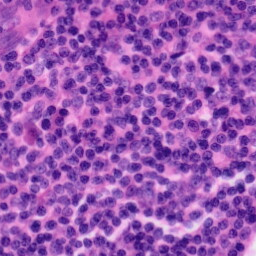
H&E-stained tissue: Tonsil